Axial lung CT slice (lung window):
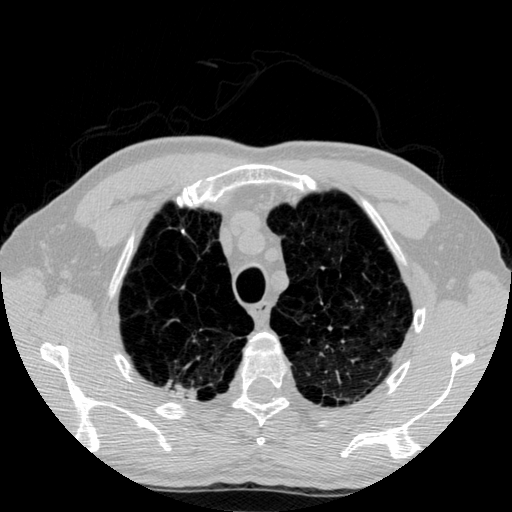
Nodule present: yes
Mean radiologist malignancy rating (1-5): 1